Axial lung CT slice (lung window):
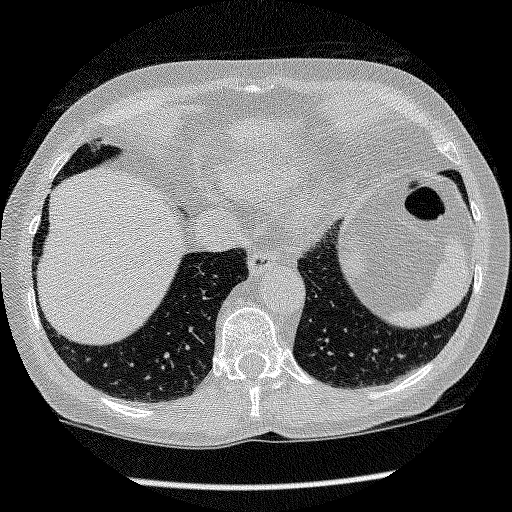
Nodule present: no